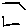
Label: hexagon